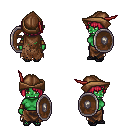
a pixel art fantasy rpg character, female body template, orc, green skin, brown tattered cape, robe skirt, ruby red pageboy hairstyle, leather cap, leather bracers, ghillies, shield, four views (front, back, left, right), 2x2 character sprite sheet, small pixel art, hard edges, no anti-aliasing